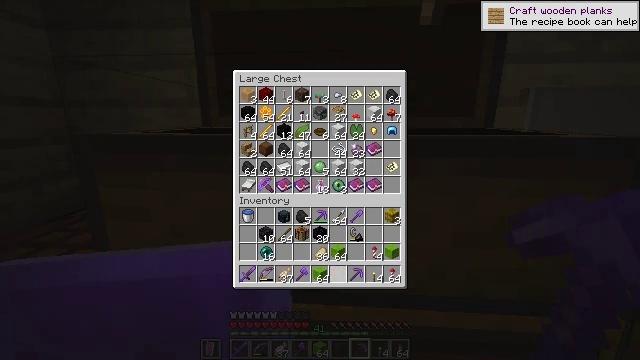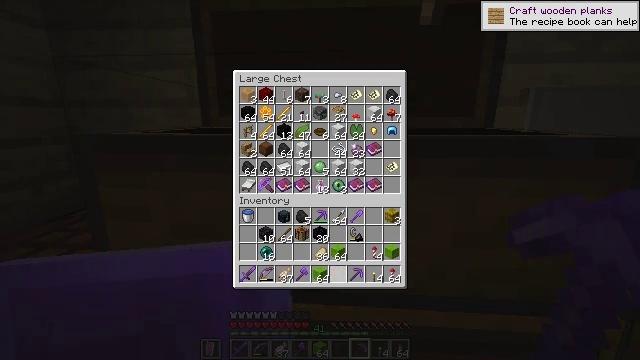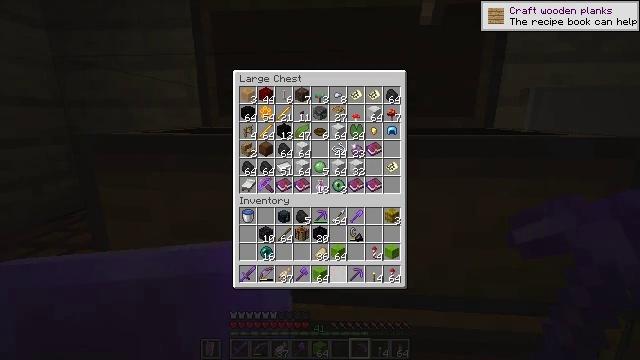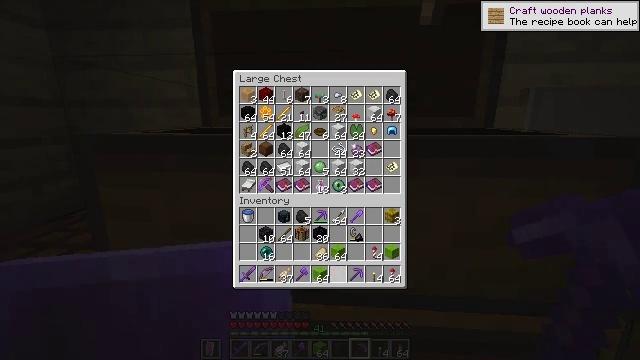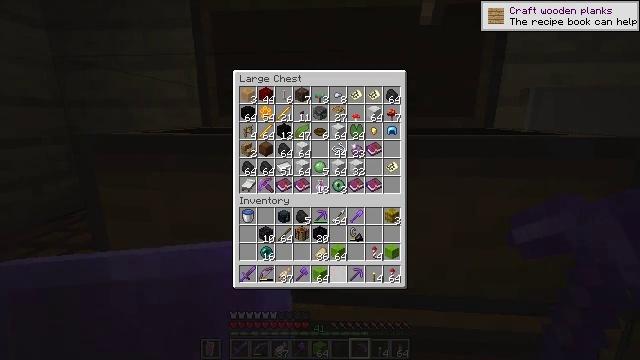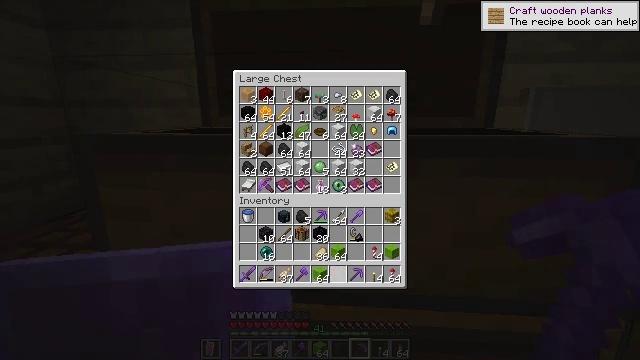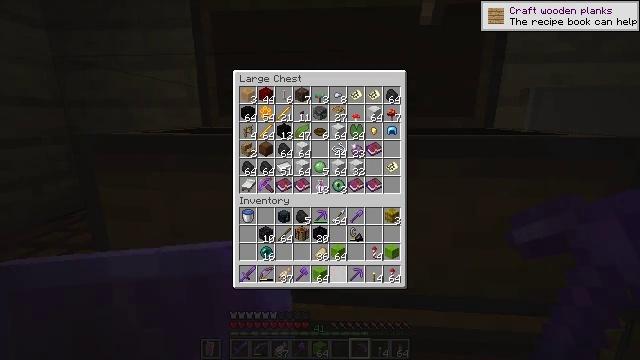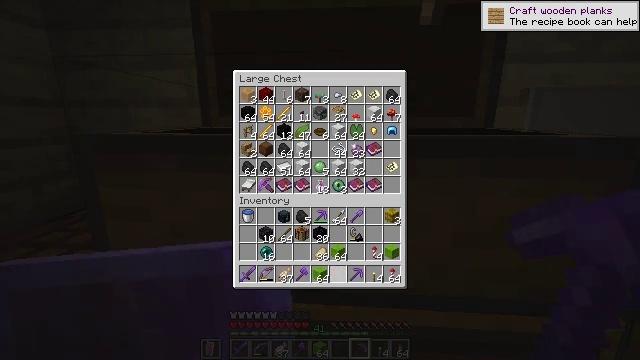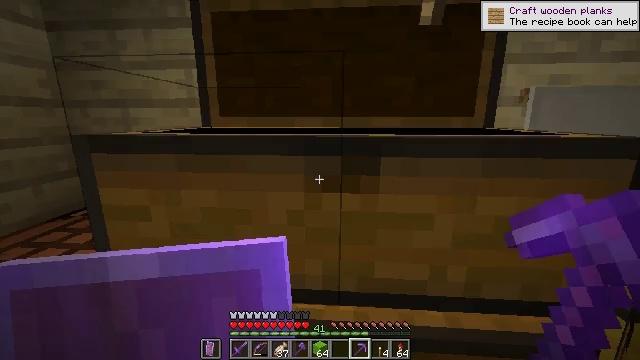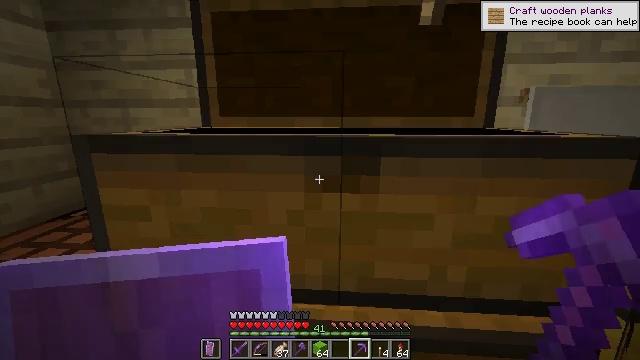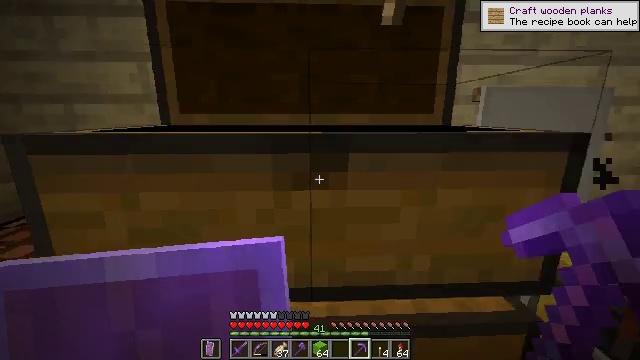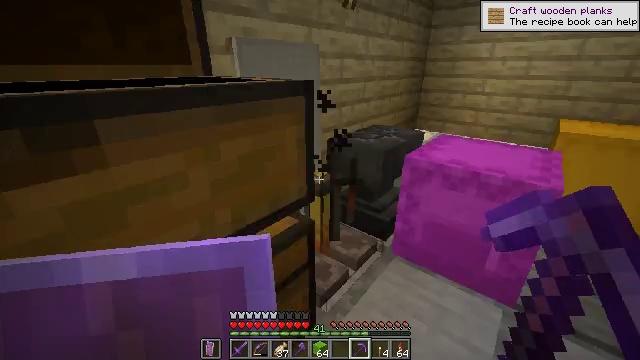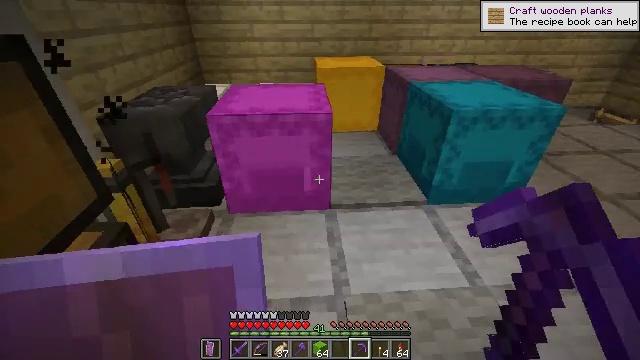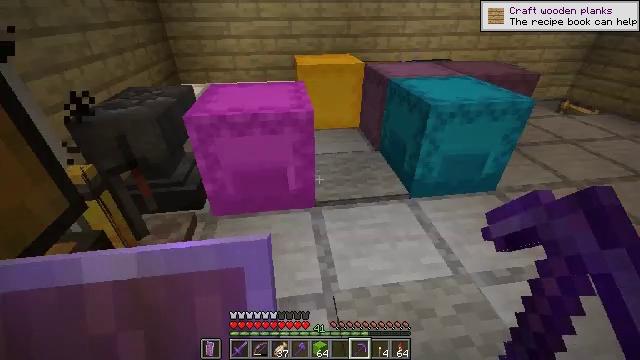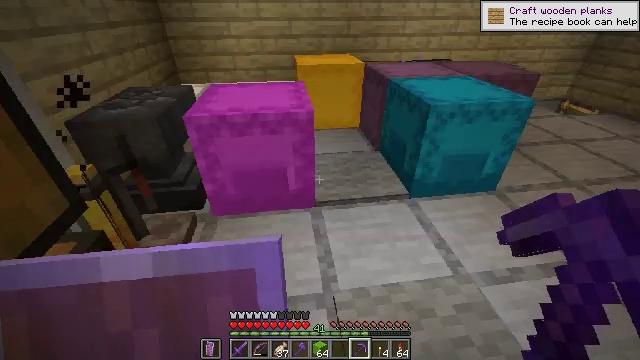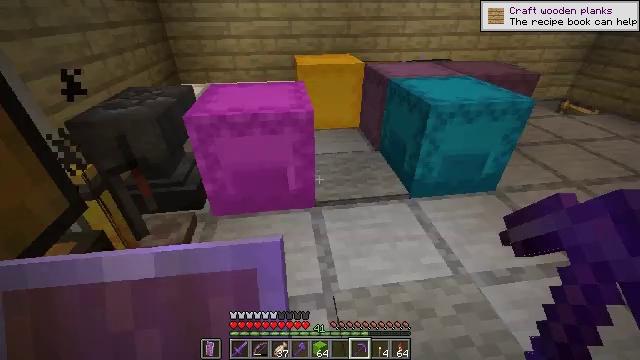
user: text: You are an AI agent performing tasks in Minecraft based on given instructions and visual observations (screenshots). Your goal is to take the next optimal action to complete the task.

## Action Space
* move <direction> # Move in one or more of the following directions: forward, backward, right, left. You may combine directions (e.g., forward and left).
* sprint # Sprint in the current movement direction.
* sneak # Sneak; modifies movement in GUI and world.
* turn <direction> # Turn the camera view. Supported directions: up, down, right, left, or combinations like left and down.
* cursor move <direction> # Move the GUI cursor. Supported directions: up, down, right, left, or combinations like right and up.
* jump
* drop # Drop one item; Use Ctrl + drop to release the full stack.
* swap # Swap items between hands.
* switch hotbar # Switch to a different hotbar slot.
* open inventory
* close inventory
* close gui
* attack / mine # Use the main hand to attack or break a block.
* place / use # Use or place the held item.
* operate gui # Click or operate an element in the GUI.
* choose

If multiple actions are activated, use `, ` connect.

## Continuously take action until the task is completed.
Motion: motion action
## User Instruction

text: Open the crafting table to craft a lime carpet.
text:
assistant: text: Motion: no_op
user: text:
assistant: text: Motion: no_op
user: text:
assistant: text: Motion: no_op
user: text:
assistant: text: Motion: no_op
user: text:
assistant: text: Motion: no_op
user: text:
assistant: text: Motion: no_op
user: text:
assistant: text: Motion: no_op
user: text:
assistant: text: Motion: no_op
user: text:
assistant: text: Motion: no_op
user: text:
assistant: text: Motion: turn right
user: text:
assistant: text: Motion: turn right and down
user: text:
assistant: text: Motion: turn right and down
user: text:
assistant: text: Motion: turn right
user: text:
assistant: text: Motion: no_op
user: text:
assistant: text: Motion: no_op
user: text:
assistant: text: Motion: move forward
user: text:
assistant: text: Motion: move forward, turn left and up
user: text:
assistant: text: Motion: move forward, turn left and up
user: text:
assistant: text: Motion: move forward, turn left and up
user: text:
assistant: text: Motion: move forward, turn left
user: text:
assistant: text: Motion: move forward
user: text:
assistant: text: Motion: move forward
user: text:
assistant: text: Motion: move forward
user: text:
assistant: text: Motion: move forward, turn right and up
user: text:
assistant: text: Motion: move forward, turn right and up
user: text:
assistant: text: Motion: turn right and up
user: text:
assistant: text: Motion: no_op
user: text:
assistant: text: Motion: no_op
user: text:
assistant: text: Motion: no_op
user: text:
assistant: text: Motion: no_op